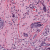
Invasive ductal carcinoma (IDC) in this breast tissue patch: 1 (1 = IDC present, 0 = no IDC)